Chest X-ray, PA view. Patient: 68 years old, sex M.
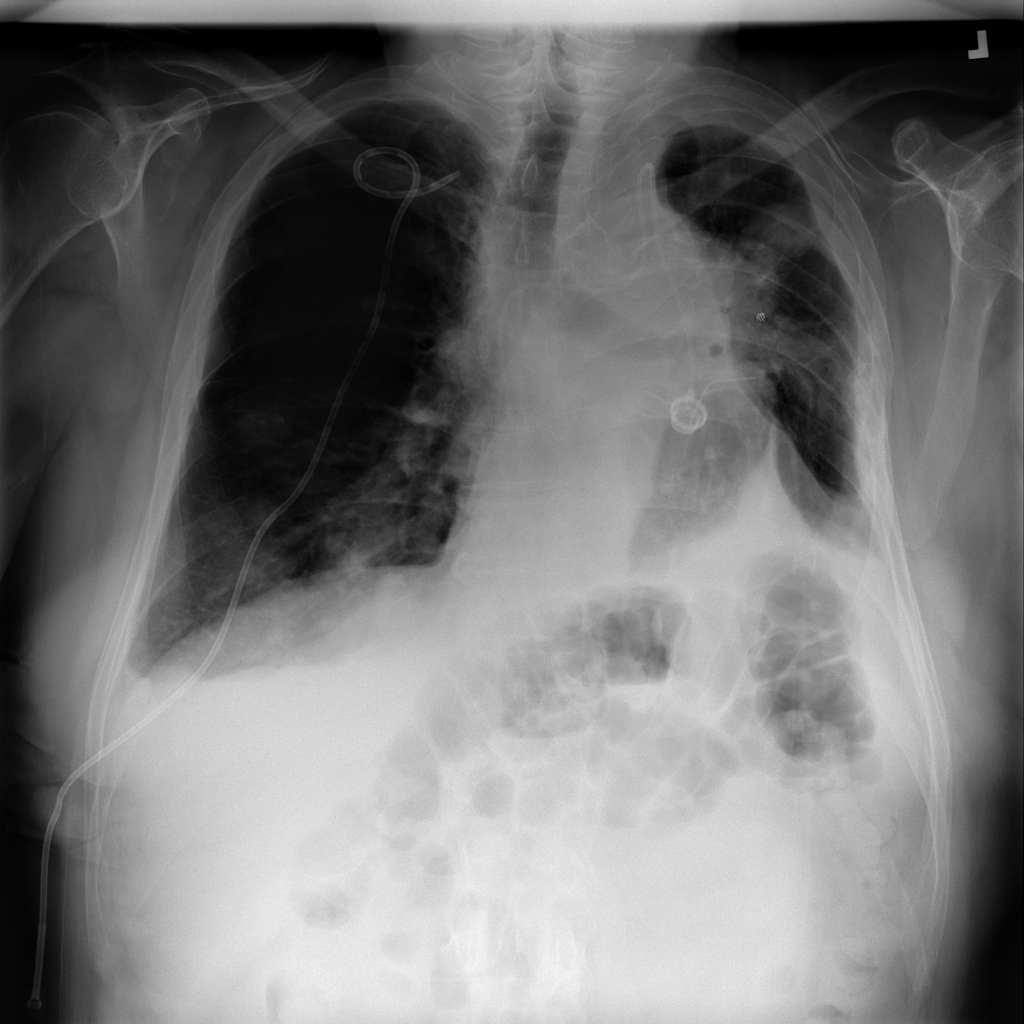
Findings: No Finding